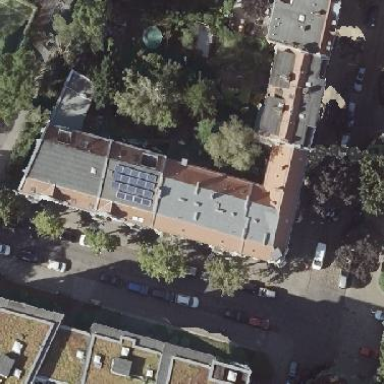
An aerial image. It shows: Residential building with double saltbox roof shape. The building has white color.